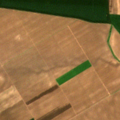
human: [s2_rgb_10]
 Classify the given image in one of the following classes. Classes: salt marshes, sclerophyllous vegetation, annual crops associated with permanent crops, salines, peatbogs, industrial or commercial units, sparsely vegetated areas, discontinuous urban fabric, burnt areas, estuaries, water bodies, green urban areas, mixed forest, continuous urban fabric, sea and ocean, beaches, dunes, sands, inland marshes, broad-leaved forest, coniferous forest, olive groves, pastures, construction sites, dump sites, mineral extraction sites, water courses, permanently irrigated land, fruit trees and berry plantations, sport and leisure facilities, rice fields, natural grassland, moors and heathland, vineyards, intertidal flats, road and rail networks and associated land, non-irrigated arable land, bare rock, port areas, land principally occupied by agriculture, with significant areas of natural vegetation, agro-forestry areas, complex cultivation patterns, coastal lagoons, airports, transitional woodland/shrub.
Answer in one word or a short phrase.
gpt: non-irrigated arable land